Chest X-ray:
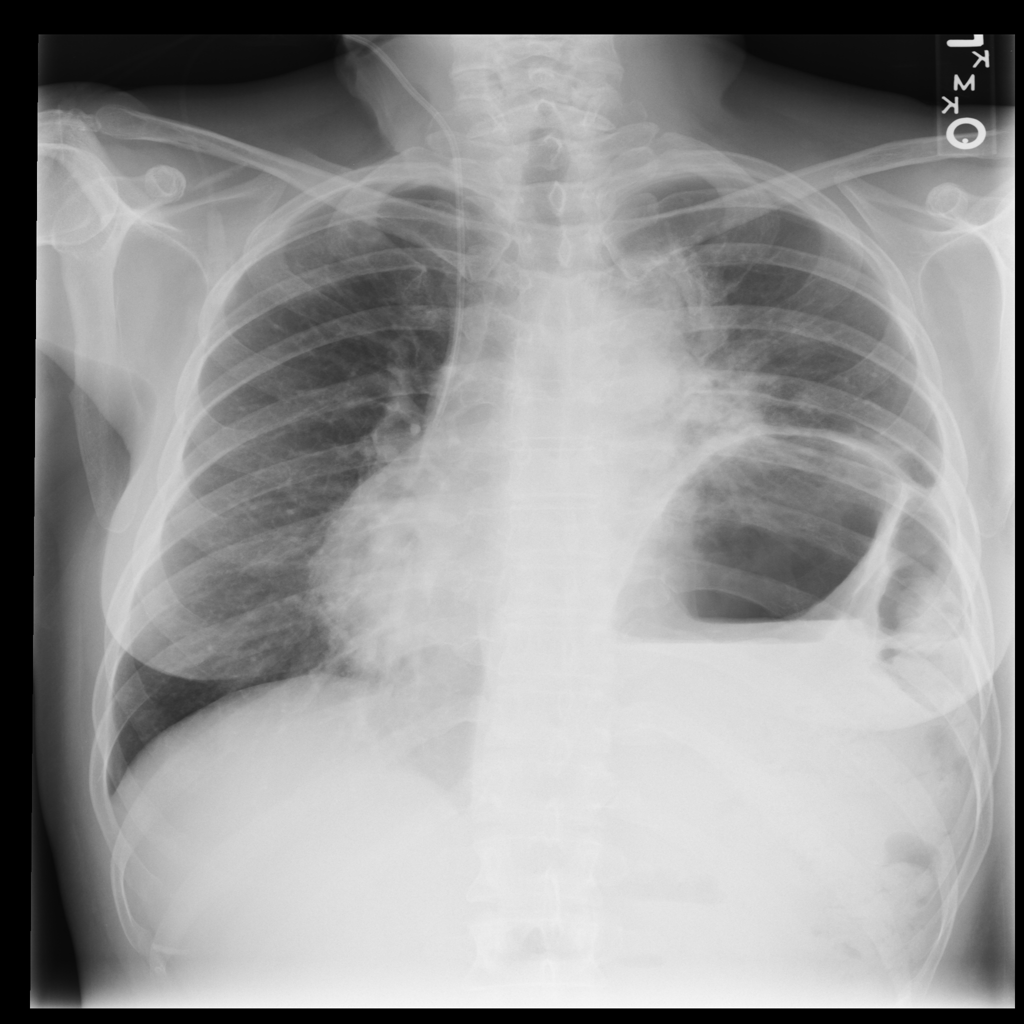
Findings: Consolidation
No abnormal finding: no